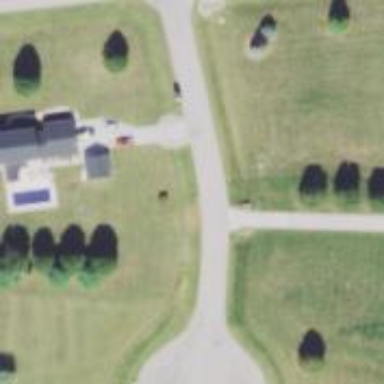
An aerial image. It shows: Residential road.